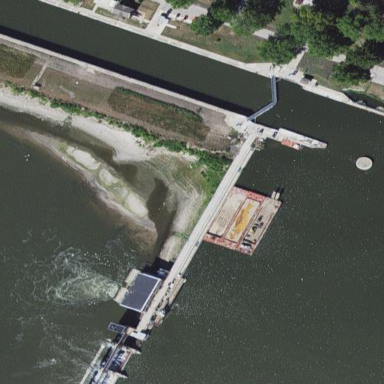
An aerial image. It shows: Dam across waterway.